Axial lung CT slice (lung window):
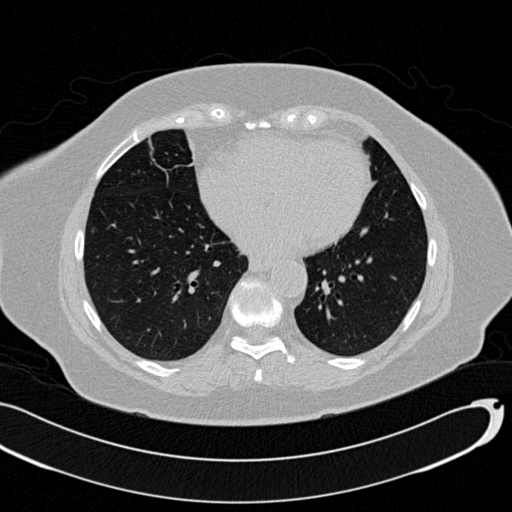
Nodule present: no